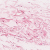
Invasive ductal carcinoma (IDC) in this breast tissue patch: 0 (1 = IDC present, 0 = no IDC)